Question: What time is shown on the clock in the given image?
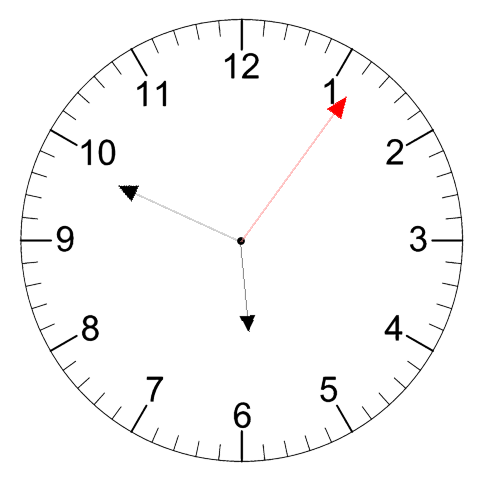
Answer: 05:49:06